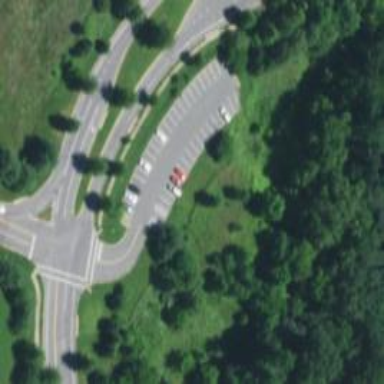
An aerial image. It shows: Parking space.